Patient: sex M, age 48
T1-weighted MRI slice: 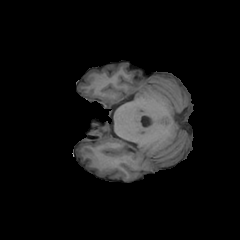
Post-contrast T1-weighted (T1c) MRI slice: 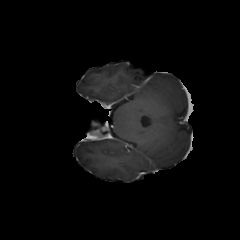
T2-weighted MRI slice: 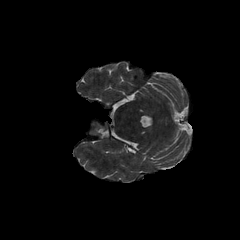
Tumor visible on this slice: no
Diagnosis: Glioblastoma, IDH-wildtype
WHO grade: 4